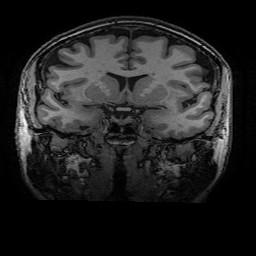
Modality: T1w
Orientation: sagittal
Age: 63
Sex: female
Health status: healthy
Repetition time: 2.53 s
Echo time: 0.0034 s